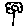
Label: flower